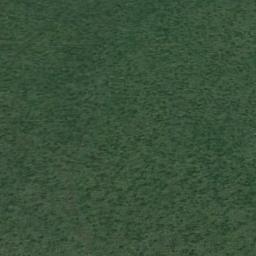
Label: meadow